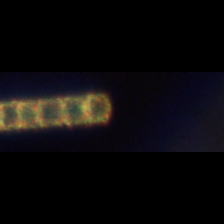
Taxon: Lauderia_Hemiaulus
Group: Diatoms